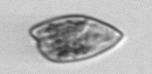
Label: Prorocentrum_dentatum